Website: walmart
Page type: store-pickup
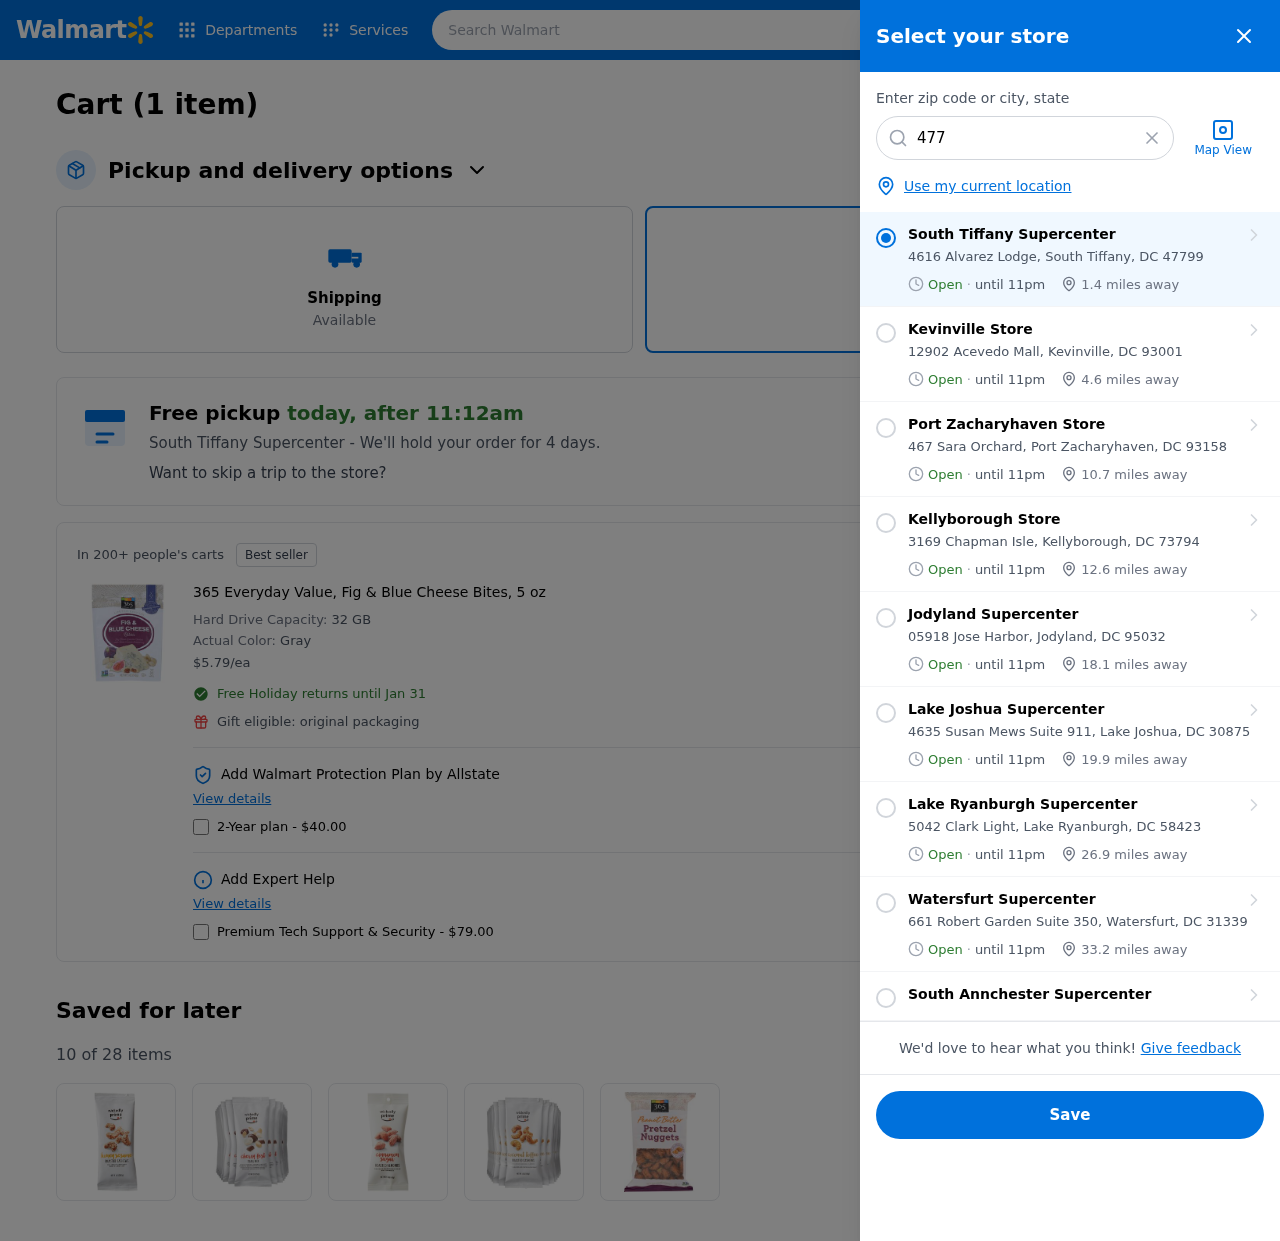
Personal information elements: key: PII_CITY
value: South Tiffany
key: PII_CITY
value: South Tiffany Supercenter
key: PII_CITY_STATE_ZIP
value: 4616 Alvarez Lodge, South Tiffany, DC 47799
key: PII_LOCATION1_CITY
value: Kevinville Store
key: PII_LOCATION1_CITY_STATE_ZIP
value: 12902 Acevedo Mall, Kevinville, DC 93001
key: PII_LOCATION2_CITY
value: Port Zacharyhaven Store
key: PII_LOCATION2_CITY_STATE_ZIP
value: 467 Sara Orchard, Port Zacharyhaven, DC 93158
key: PII_LOCATION3_CITY
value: Kellyborough Store
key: PII_LOCATION3_CITY_STATE_ZIP
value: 3169 Chapman Isle, Kellyborough, DC 73794
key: PII_LOCATION4_CITY
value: Jodyland Supercenter
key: PII_LOCATION4_CITY_STATE_ZIP
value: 05918 Jose Harbor, Jodyland, DC 95032
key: PII_LOCATION5_CITY
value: Lake Joshua Supercenter
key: PII_LOCATION5_CITY_STATE_ZIP
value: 4635 Susan Mews Suite 911, Lake Joshua, DC 30875
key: PII_LOCATION6_CITY
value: Lake Ryanburgh Supercenter
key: PII_LOCATION6_CITY_STATE_ZIP
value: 5042 Clark Light, Lake Ryanburgh, DC 58423
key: PII_LOCATION7_CITY
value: Watersfurt Supercenter
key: PII_LOCATION7_CITY_STATE_ZIP
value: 661 Robert Garden Suite 350, Watersfurt, DC 31339
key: PII_LOCATION8_CITY
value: South Annchester Supercenter
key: PII_POSTCODE
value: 47799
Product elements: key: PRODUCT1_NAME
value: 365 Everyday Value, Fig & Blue Cheese Bites, 5 oz
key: PRODUCT1_PRICE
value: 5.79
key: PRODUCT1_DESC
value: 32 GB
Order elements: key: ORDER_NUM_ITEMS
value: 1
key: ORDER_NUM_ITEMS
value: Cart (1 item)
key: ORDER_DELIVERY_DATE
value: today, after 11:12am
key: ORDER_ITEM1_QUANTITY
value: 1
Search elements: key: HEADER_SEARCH
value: Search Walmart
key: SEARCH_LOCATION
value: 47799